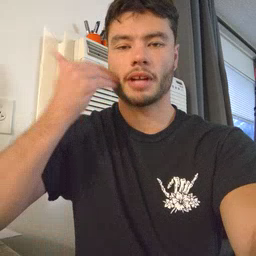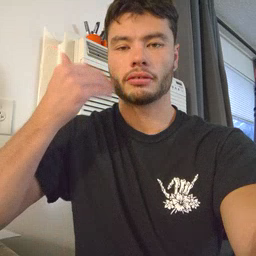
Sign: smile